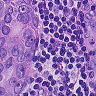
Metastatic tissue present: yes